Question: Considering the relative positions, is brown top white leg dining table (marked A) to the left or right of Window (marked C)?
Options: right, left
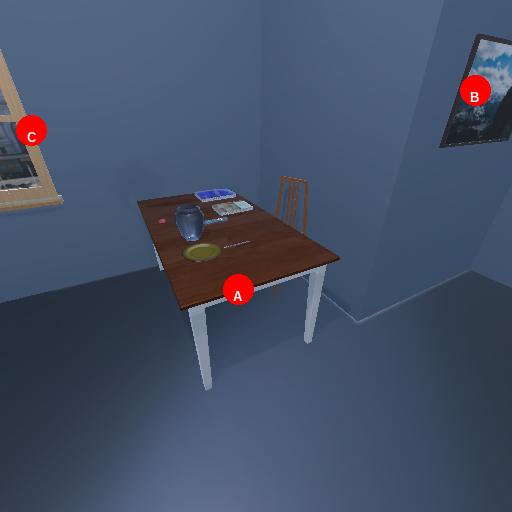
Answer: right